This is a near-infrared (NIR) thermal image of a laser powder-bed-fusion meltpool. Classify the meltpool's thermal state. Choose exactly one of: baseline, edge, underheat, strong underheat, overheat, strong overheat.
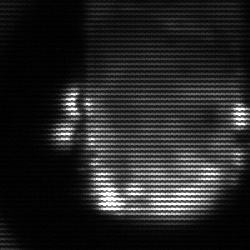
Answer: baseline